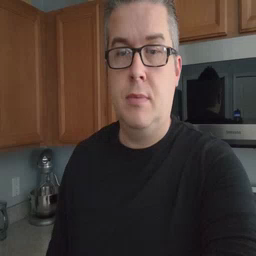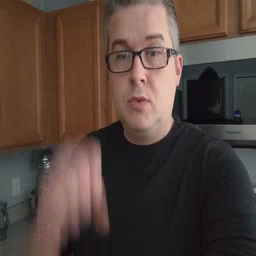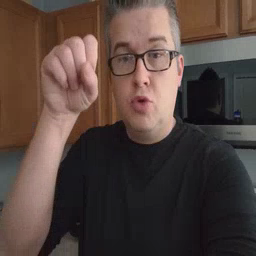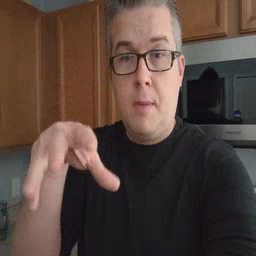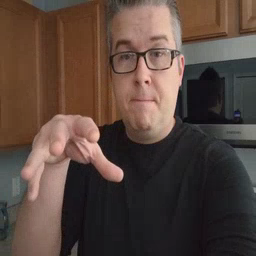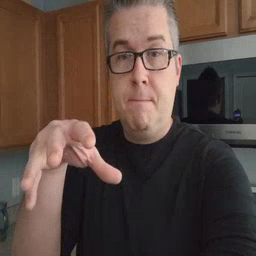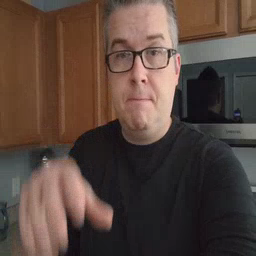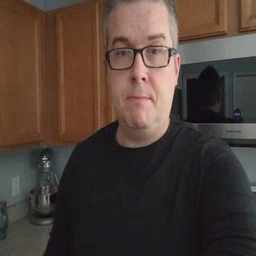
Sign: drop